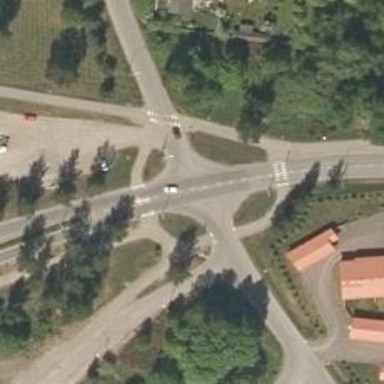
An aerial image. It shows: Asphalt cycleway with uncontrolled zebra crossing.